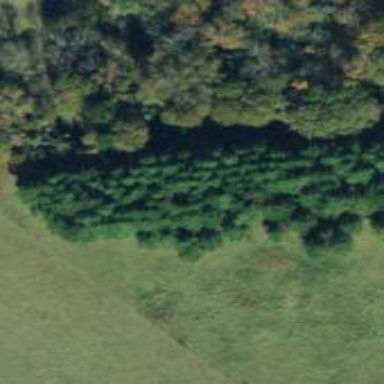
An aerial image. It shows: Forest with evergreen needle-leaved trees.